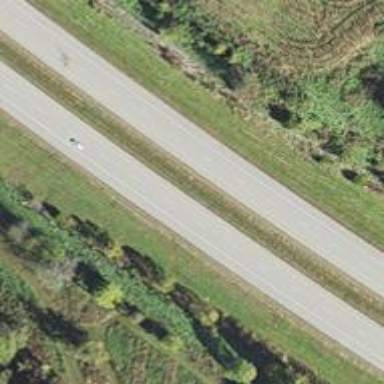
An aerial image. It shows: Trunk highway.